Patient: sex M, age 26
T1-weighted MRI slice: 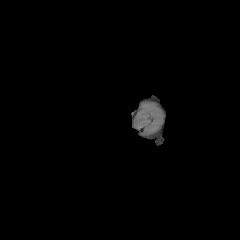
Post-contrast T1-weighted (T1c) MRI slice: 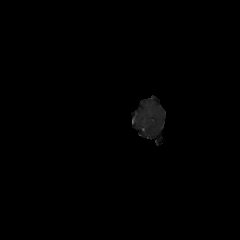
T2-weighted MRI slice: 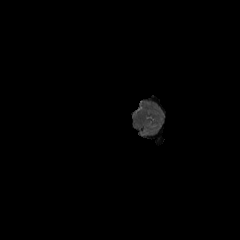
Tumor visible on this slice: no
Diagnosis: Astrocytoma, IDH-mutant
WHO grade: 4